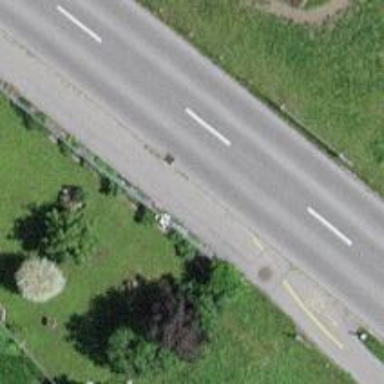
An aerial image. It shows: Cycleway.